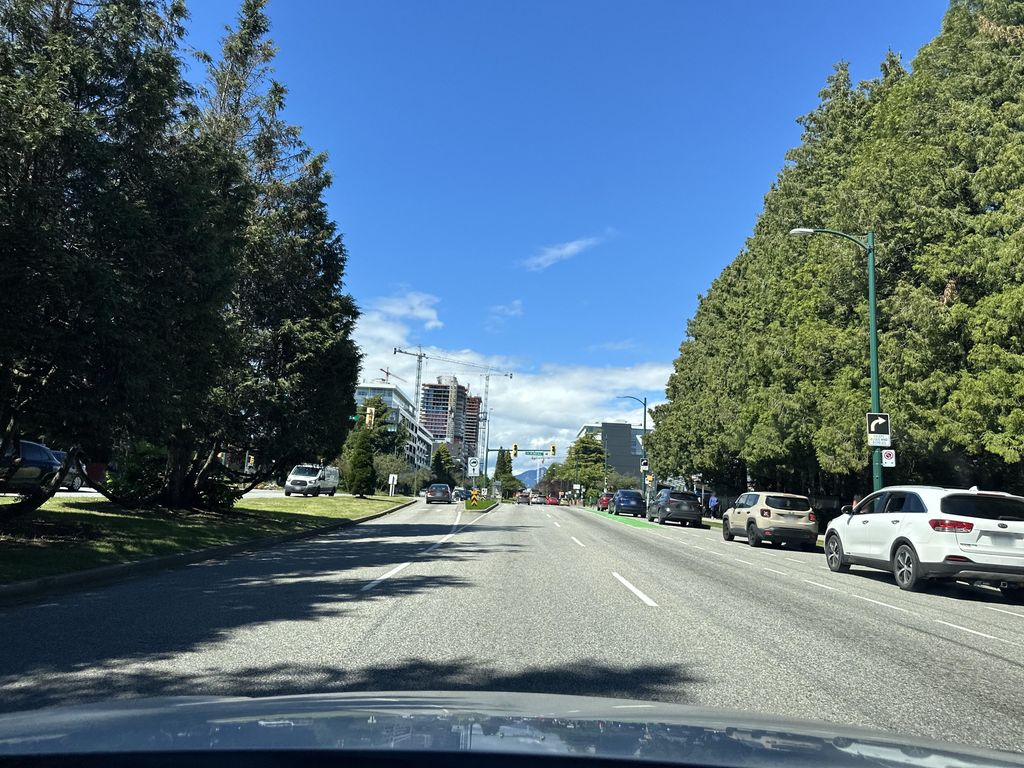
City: vancouver